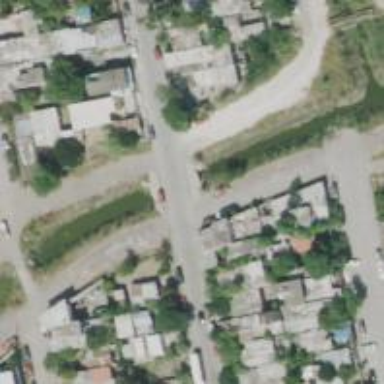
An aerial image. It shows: Residential road with bridge.